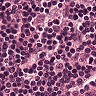
Metastatic tissue present: no